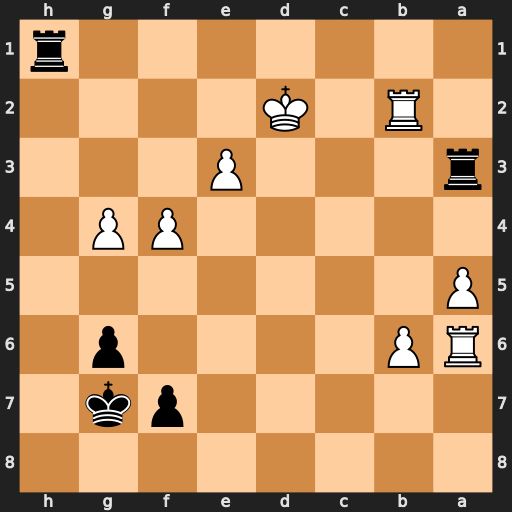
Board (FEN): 8/5pk1/RP4p1/P7/5PP1/r3P3/1R1K4/7r
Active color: b
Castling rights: -
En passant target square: -
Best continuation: Rh2+ Kc1 Ra1+ Rb1 Raa2